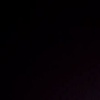
Label: space